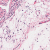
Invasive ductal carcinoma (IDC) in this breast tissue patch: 1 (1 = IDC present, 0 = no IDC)